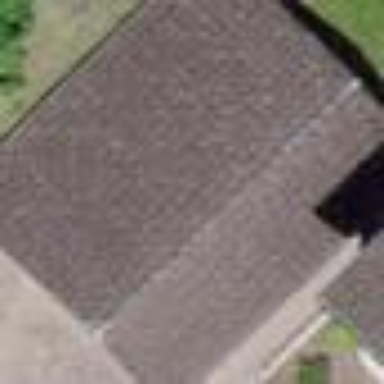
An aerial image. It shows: Garage building.